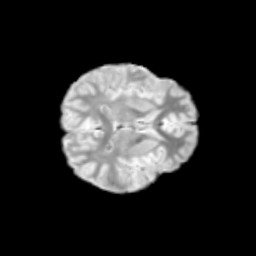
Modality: T2w
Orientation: axial
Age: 13
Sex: female
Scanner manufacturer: siemens
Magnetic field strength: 3 T
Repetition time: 3.8 s
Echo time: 0.07 s